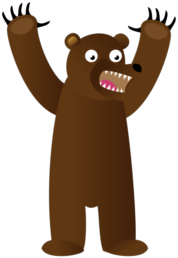
bear